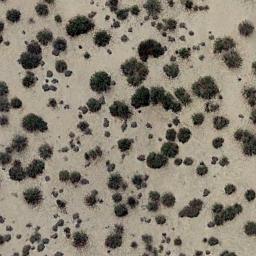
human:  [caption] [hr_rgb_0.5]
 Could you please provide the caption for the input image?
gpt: The chaparral is consist of some bushes on the white desert .

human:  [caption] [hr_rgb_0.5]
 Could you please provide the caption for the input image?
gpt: Some disconnected green chaparrals of different sizes grow in the desert .

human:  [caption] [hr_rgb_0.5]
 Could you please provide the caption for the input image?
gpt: There are two trees in this desert .

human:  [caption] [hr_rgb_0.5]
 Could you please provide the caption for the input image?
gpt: Chaparral is evenly distributed on the sand .

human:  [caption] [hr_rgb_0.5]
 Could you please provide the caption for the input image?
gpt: The chaparral is not evenly distributed .